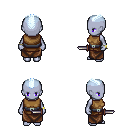
a pixel art fantasy rpg character, female body template, dark elf, purple skin, leather chest armor, robe skirt, white cyan short mohawk hairstyle, bracelets, dagger, four views (front, back, left, right), 2x2 character sprite sheet, small pixel art, hard edges, no anti-aliasing